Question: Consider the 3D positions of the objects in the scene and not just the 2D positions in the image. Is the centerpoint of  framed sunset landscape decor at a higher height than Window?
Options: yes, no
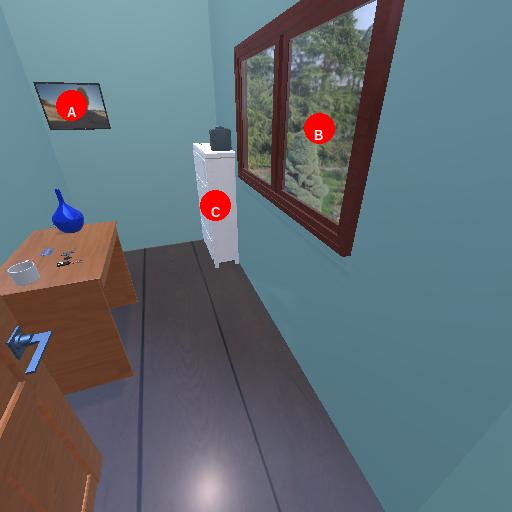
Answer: yes